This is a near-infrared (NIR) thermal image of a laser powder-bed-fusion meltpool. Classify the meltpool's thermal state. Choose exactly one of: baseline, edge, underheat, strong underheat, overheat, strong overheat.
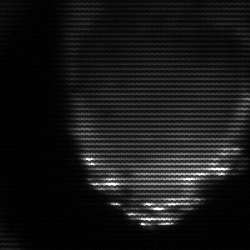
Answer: edge